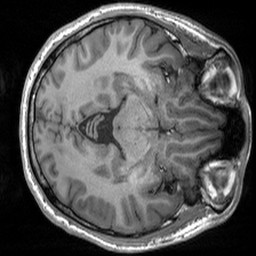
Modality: T1w
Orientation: axial
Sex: male
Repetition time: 1.95 s
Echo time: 0.026 s